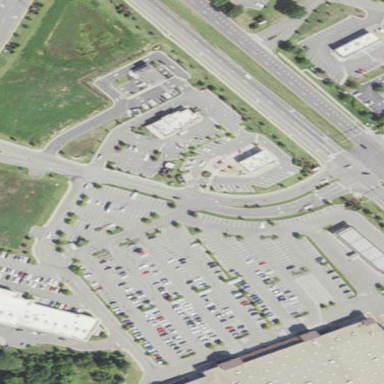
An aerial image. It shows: Retail area.